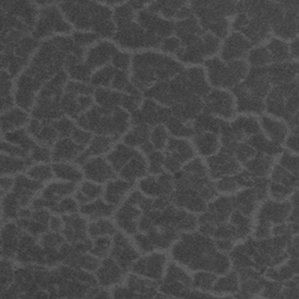
Label: frost